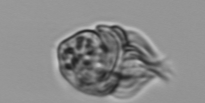
Label: Leegaardiella_ovalis